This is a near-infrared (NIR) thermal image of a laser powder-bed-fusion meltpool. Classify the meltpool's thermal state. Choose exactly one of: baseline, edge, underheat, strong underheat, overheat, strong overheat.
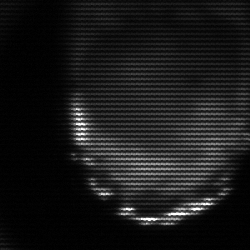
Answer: edge